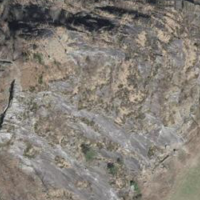
EUNIS habitat code: 24
Species observed at this site:
Fagus sylvatica
Teucrium scorodonia